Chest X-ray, AP view. Patient: 51 years old, sex M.
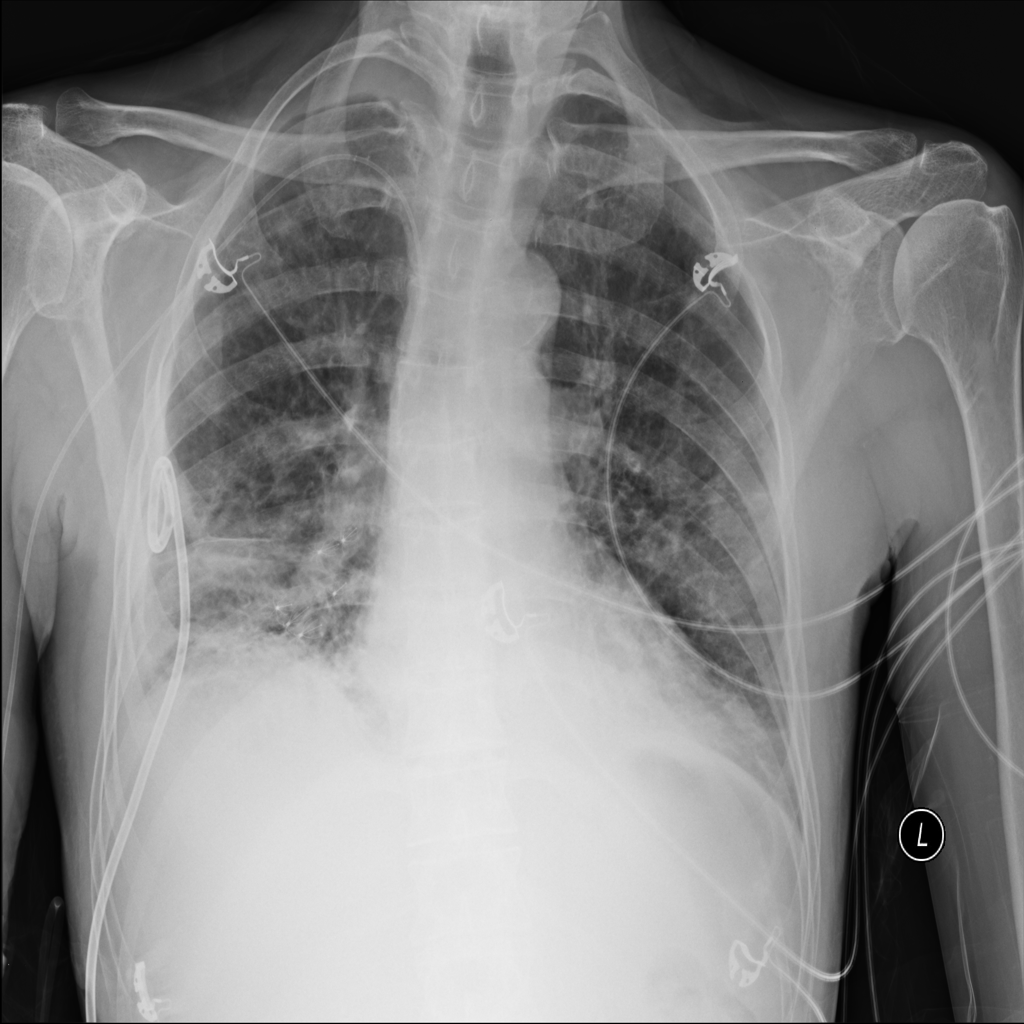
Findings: Pleural_Thickening